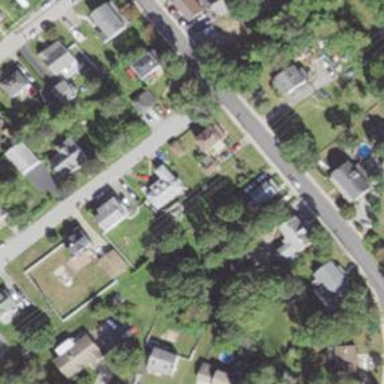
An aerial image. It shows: Residential driveway designated as service road.